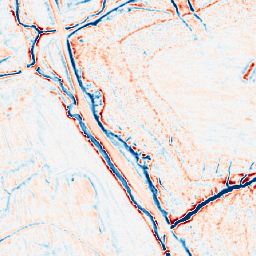
Category: multiscale
Decomposition family: dog_multiscale
Decomposition parameters: sigma_ratio: 1.6
n_scales: 3
base_sigma: 0.5
Upsampling method: area
Upsampling parameters: scale: 2
Upsampling scale: 2